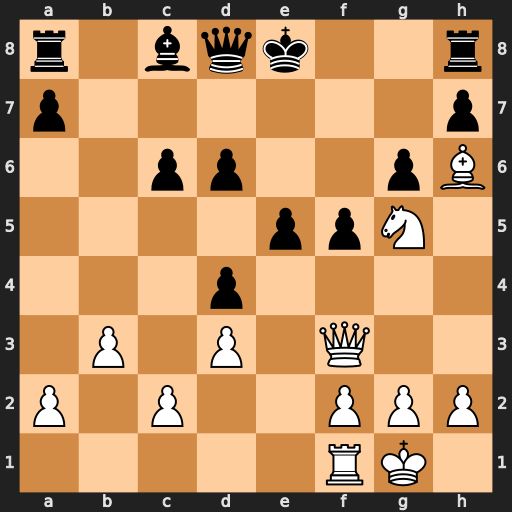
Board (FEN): r1bqk2r/p6p/2pp2pB/4ppN1/3p4/1P1P1Q2/P1P2PPP/5RK1
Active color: w
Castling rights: kq
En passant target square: -
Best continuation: Qxc6+ Qd7 Qxa8 Qb7 Qxb7